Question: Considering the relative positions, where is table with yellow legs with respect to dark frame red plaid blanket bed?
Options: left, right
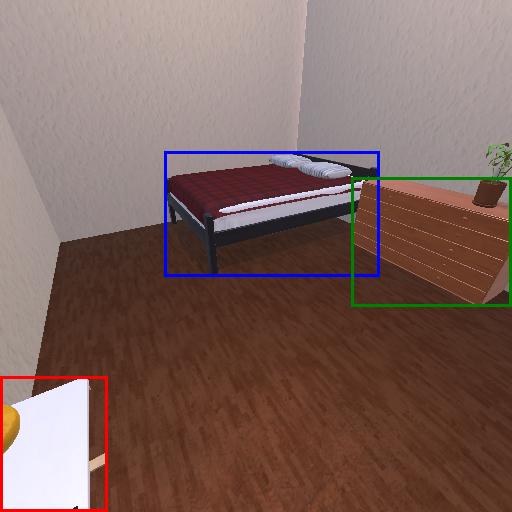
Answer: left